Interaction volume radius: 10 \u00c5
Interaction volume height: 10 \u00c5
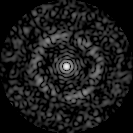
Disorder parameter: 0.823